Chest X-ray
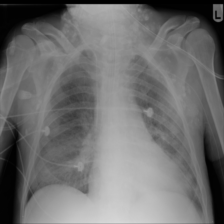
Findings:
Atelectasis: negative
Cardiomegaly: negative
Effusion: negative
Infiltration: positive
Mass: negative
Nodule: negative
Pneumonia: negative
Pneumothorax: negative
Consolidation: negative
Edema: negative
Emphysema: negative
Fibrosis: negative
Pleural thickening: negative
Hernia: negative